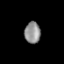
Tissue: prostate
Cell type: Myeloid cells
Senescence score: 0.802
Nuclear area (px): 340
Mean DAPI intensity: 141.206